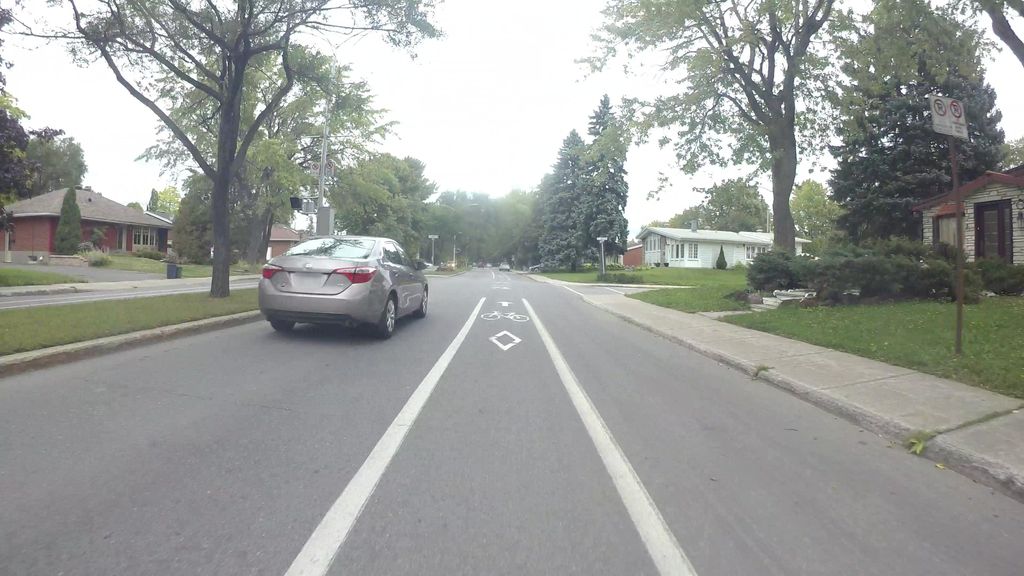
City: montreal